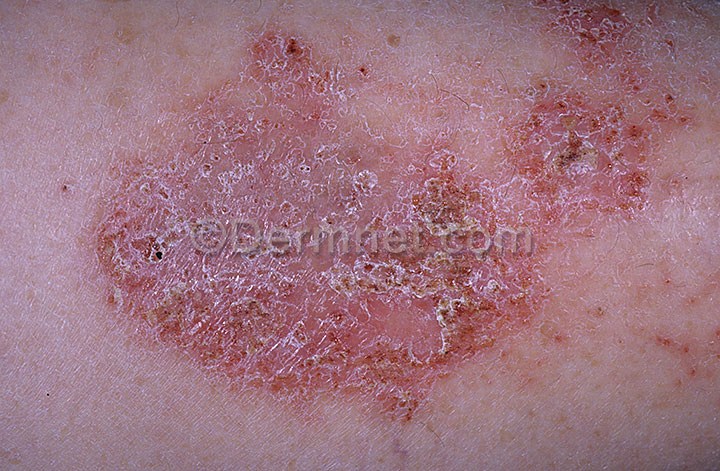
Disease: Eczema Photos